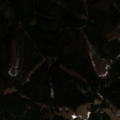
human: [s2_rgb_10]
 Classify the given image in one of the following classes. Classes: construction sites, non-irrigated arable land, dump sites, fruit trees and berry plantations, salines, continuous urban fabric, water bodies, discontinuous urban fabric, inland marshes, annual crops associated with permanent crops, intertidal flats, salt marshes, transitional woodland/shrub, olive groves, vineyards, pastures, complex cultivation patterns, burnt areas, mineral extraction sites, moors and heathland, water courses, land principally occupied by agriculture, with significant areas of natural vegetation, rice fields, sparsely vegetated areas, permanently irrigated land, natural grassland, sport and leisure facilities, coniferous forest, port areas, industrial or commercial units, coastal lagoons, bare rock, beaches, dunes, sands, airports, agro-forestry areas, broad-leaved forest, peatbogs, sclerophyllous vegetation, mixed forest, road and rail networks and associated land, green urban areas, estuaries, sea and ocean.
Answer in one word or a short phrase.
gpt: coniferous forest, natural grassland